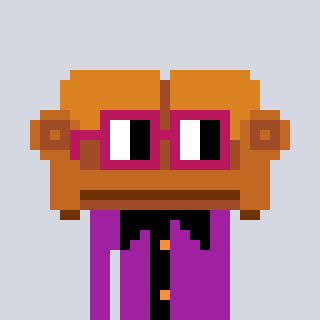
a pixel art character with square dark red glasses, a couch-shaped head and a magenta-colored body on a cool background